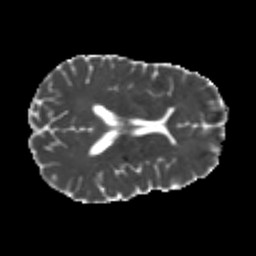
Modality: MD
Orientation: axial
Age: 26
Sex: male
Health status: healthy
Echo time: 0.074 s